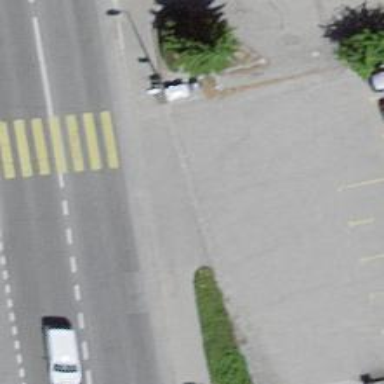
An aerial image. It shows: Parking aisle designated as service road.